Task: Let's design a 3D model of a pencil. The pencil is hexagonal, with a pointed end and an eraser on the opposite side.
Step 152:
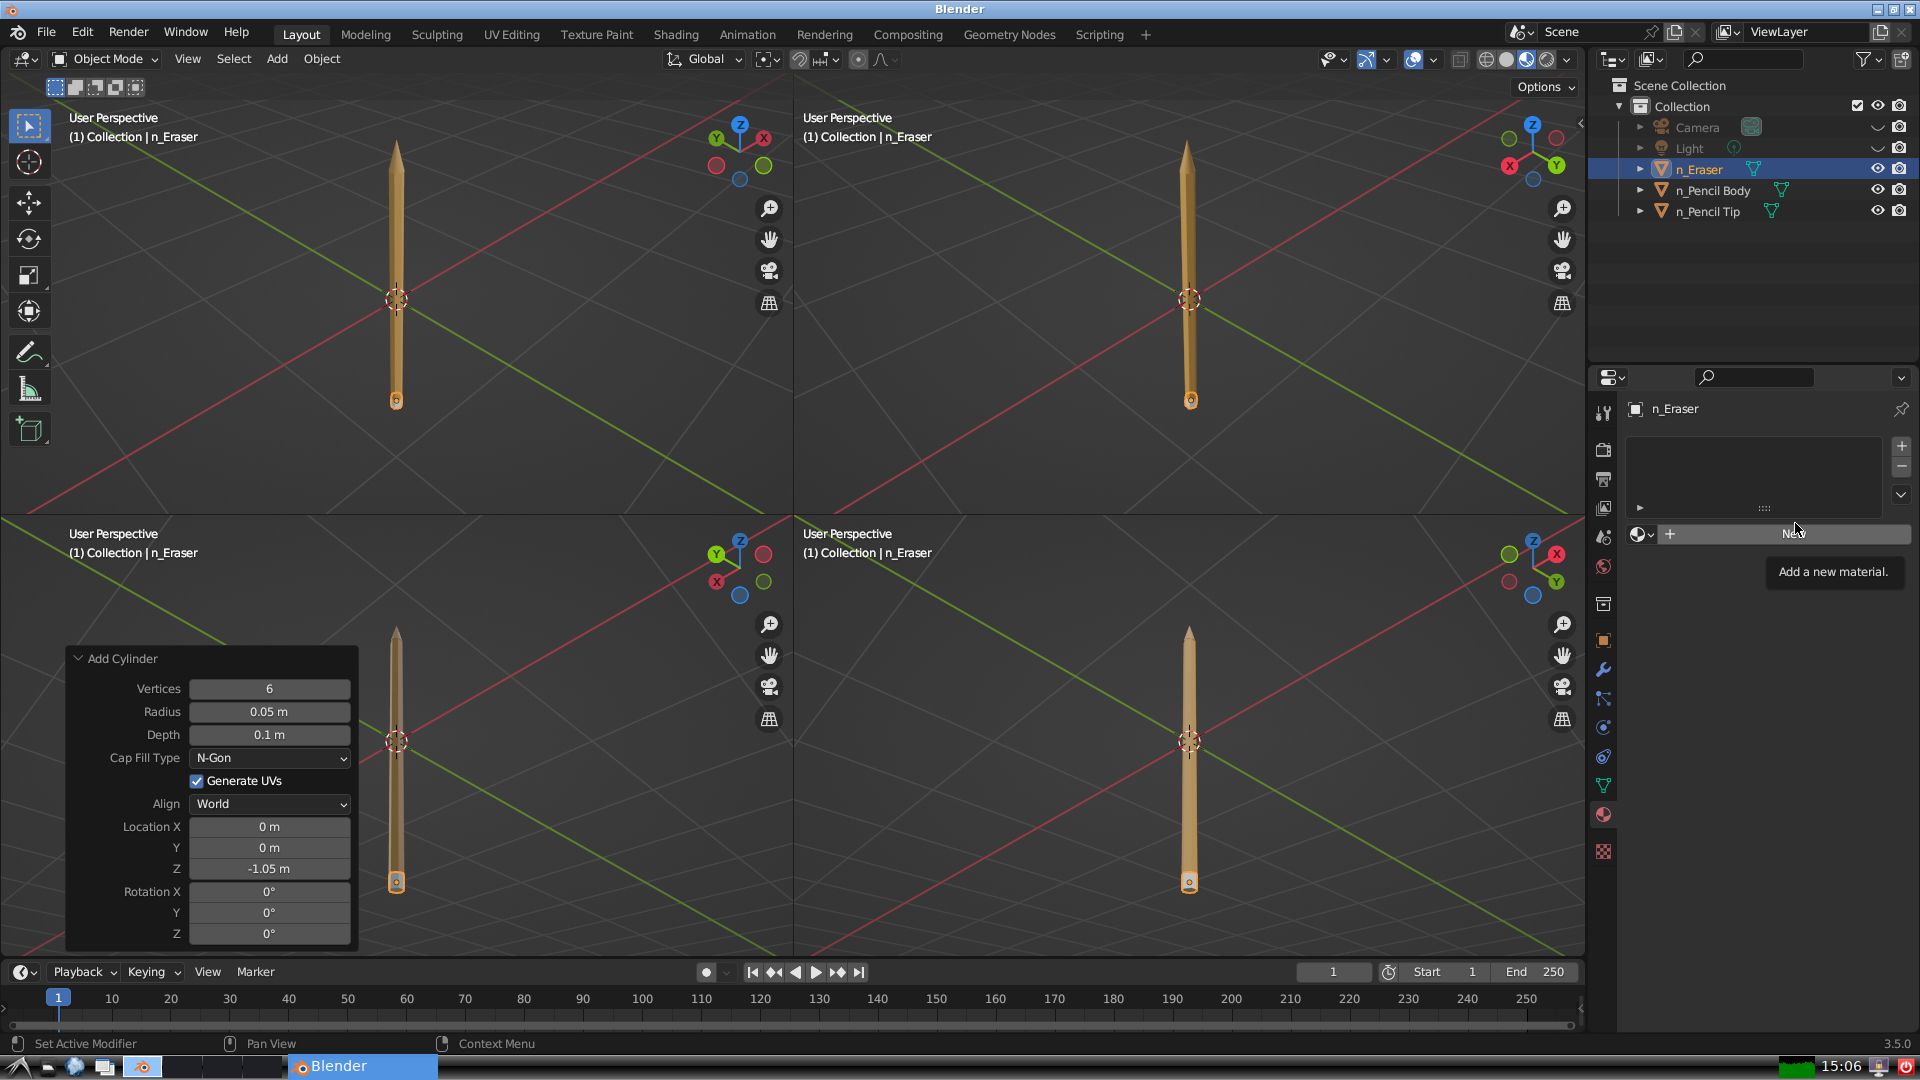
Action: click: no